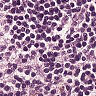
Metastatic tissue present: no